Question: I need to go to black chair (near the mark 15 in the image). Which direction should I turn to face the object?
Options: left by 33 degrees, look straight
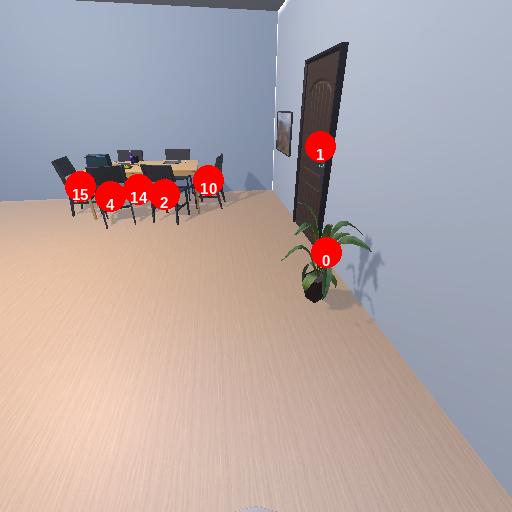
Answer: left by 33 degrees